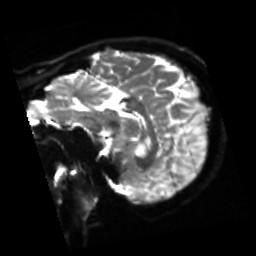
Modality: sbref
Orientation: sagittal
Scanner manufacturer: siemens
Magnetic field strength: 3 T
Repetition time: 4 s
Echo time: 0.0594 s